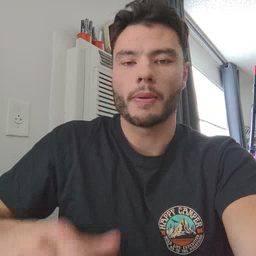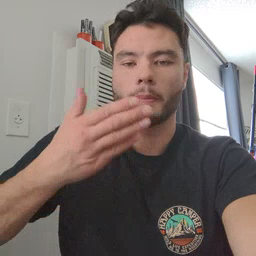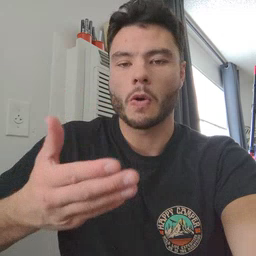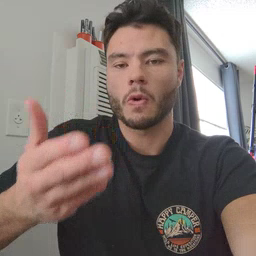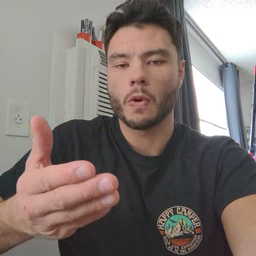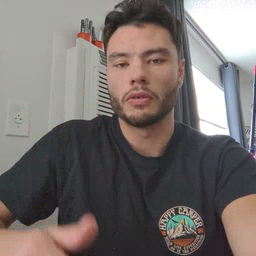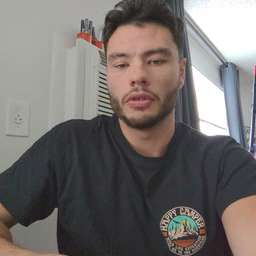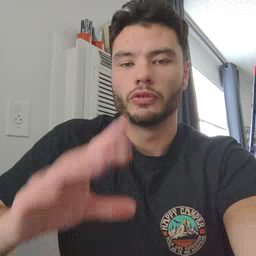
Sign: boat